Question: I'm building a tile-based portfolio Wordpress theme, and I can't get the tiles to center correctly in their parent div. <URL>:

I'd like to align the tiles flush to the red lines - how can I do it?
Here's a boiled down version of the HTML:
'''
<div class="content-wrapper">
<div class="tile"></div>
<div class="tile"></div>
<div class="tile"></div>
</div>
'''
And the CSS:
'''
.content-wrapper{
width: 678px;
margin-top: 66px;
margin-left: auto;
margin-right: auto;
text-align: center;
}
.tile{
display:inline-block;
width: 182px;
height: 295px;
background-color: #e1e1e1;
border: solid 1px rgba(176,176,176,0);
margin-bottom: 64px;
margin-right: 35px
}
'''
Thanks, Oliver
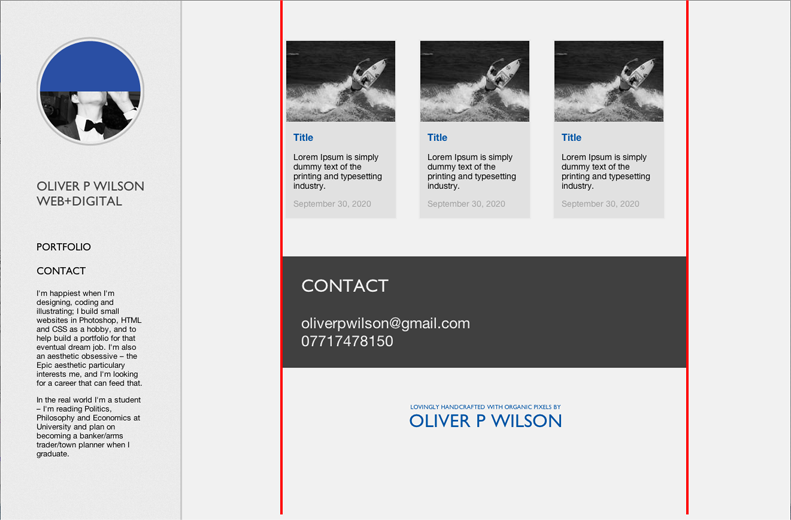
Answer: I'll add to Karl-Andre's answer by noting that ':last-child' is not supported in IE8, so it would be nice to switch to
'''
.content-wrapper .tile {
margin-left: 10px;
}
.content-wrapper .tile:first-child {
margin-left: 0px;
}
'''
Even more clever decision is to use the following:
'''
.content-wrapper .tile + .tile {
margin-left: 10px;
}
'''
Just three lines instead of six, elegant and works everythere.
Also, if you're bored of manually typing margin and want 'justify'-like behaviour, consider
<URL>.